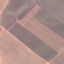
Land use / land cover class: AnnualCrop